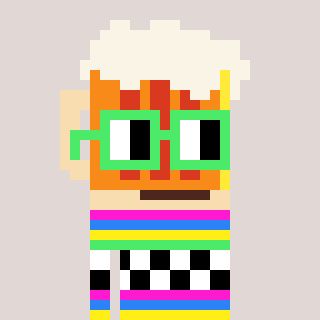
a pixel art character with square light green glasses, a beer-shaped head and a magenta-colored body on a warm background